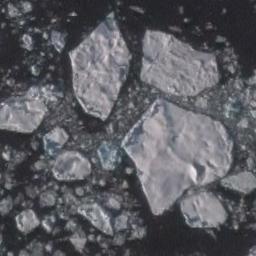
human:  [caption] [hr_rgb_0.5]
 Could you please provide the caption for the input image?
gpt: Several large pieces of sea ice and a lot of small pieces of sea ice gather together .

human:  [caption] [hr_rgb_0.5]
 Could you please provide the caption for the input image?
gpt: There are many ice on the black sea .

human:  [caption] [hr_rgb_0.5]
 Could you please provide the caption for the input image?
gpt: Countless ice cubes of all sizes are closely connected into a large piece floating on the deep blue sea .

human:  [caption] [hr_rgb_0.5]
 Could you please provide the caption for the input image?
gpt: The sea is surrounded by sea ice .

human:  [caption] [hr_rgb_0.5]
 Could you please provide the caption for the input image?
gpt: There are many pieces of sea ice linked together .